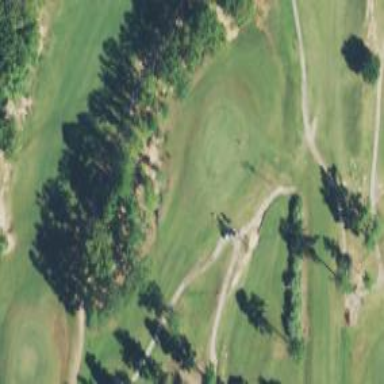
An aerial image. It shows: Asphalt path within golf course area.